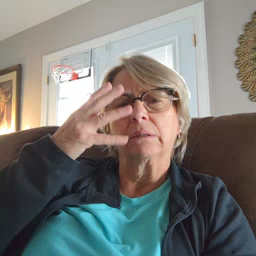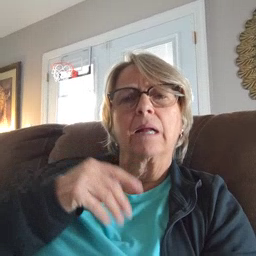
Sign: sad